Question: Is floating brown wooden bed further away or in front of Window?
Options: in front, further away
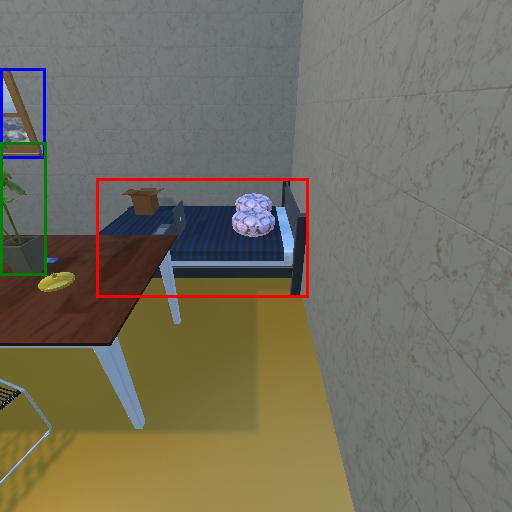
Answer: in front